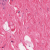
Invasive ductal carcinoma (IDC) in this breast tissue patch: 0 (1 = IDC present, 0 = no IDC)